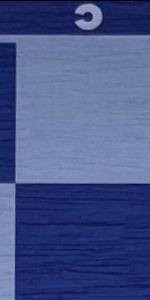
Label: Empty